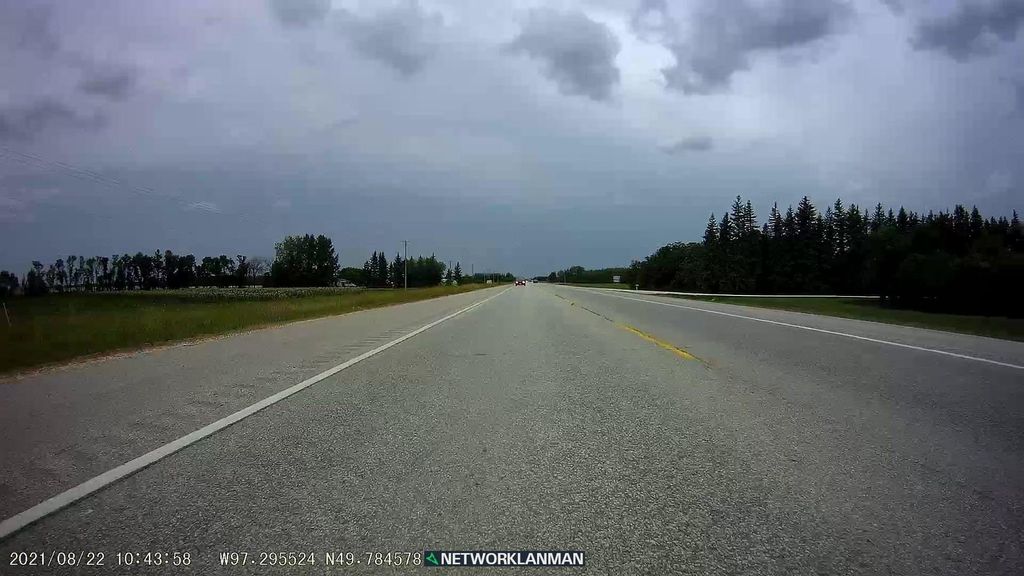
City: winnipeg